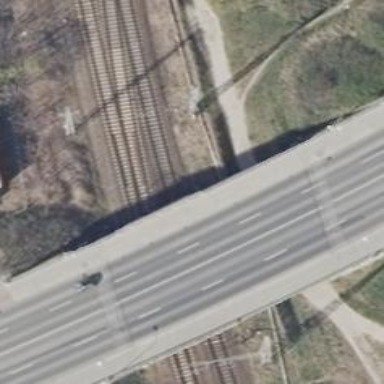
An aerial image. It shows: Railway switch.